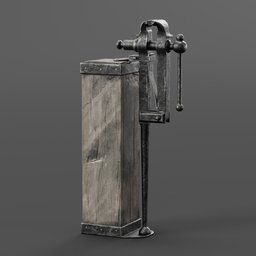
Label: tools